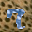
Label: 7